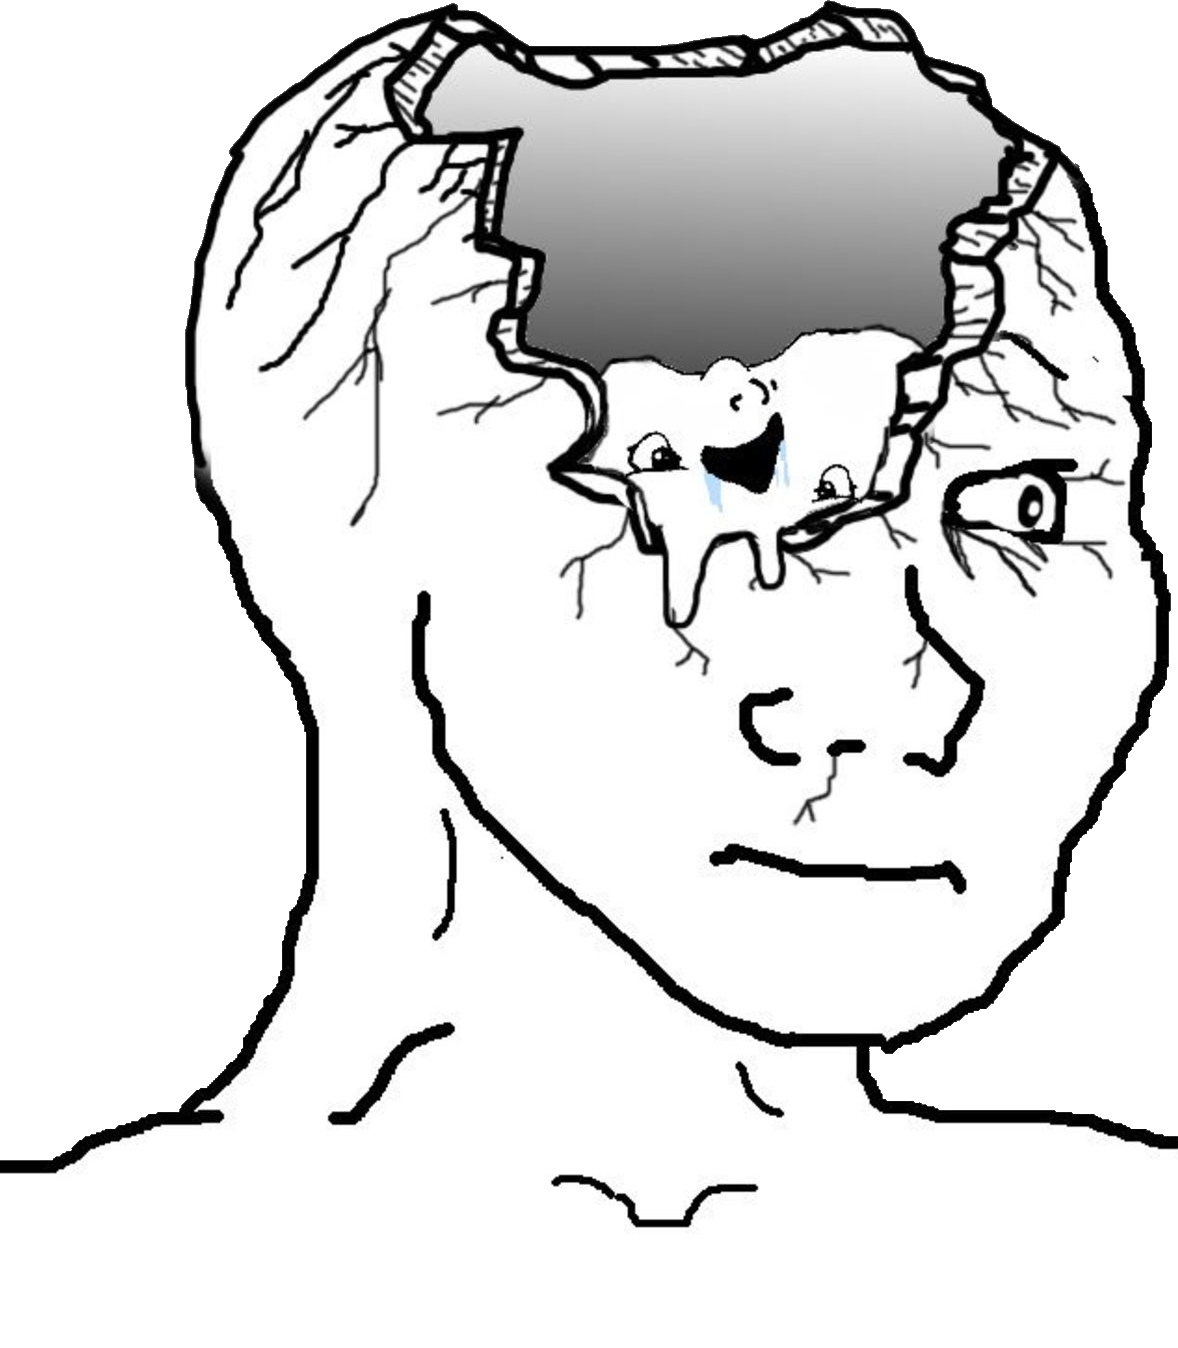
Label: 5_Brainlet